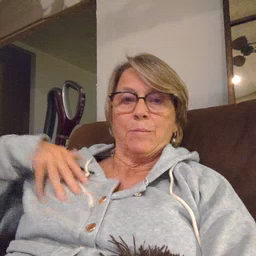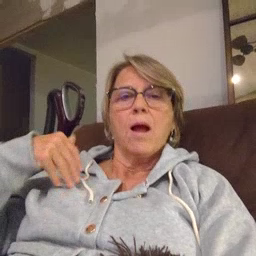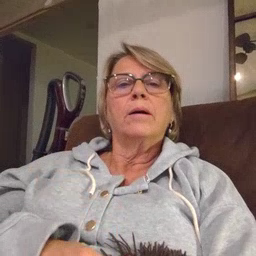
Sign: zebra